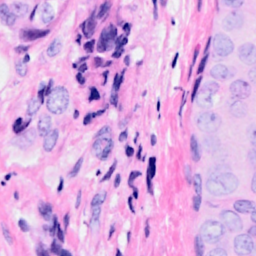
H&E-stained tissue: Breast